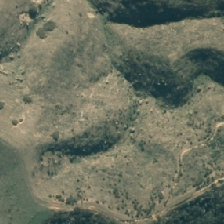
Land cover: high_producing_grassland